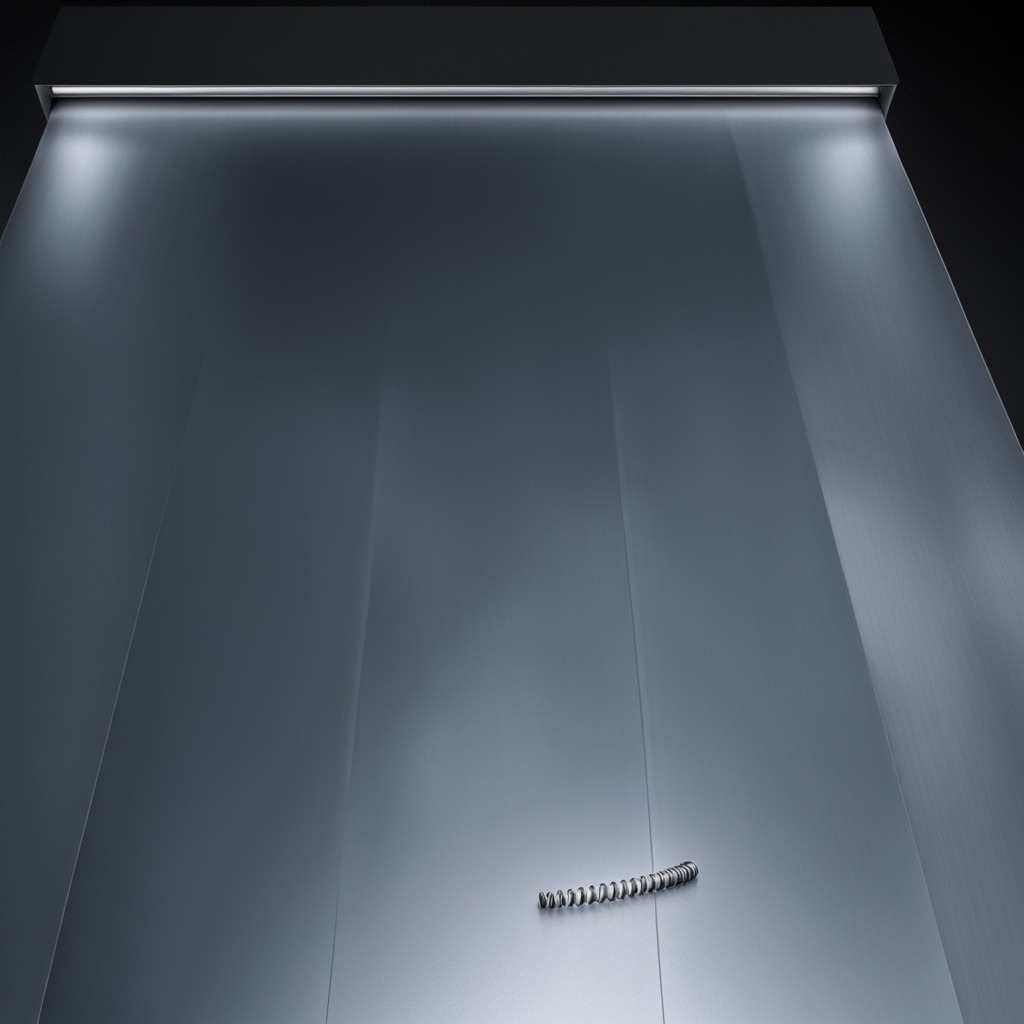
A coiled metal spring lies on the tabletop.